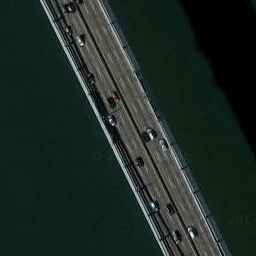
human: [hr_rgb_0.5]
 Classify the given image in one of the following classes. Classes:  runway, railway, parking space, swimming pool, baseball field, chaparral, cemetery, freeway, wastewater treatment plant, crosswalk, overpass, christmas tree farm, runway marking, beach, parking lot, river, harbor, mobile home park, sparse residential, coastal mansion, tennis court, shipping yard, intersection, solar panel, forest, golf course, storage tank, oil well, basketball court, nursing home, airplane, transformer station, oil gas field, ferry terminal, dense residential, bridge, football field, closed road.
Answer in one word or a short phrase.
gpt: bridge